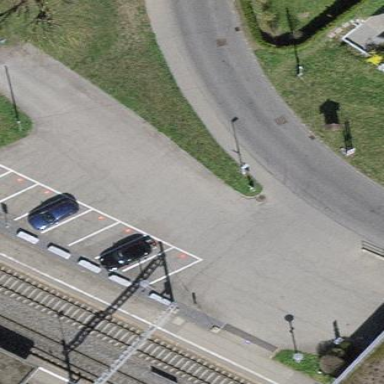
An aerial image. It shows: Parking area with surface dedicated for park and ride.